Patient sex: M
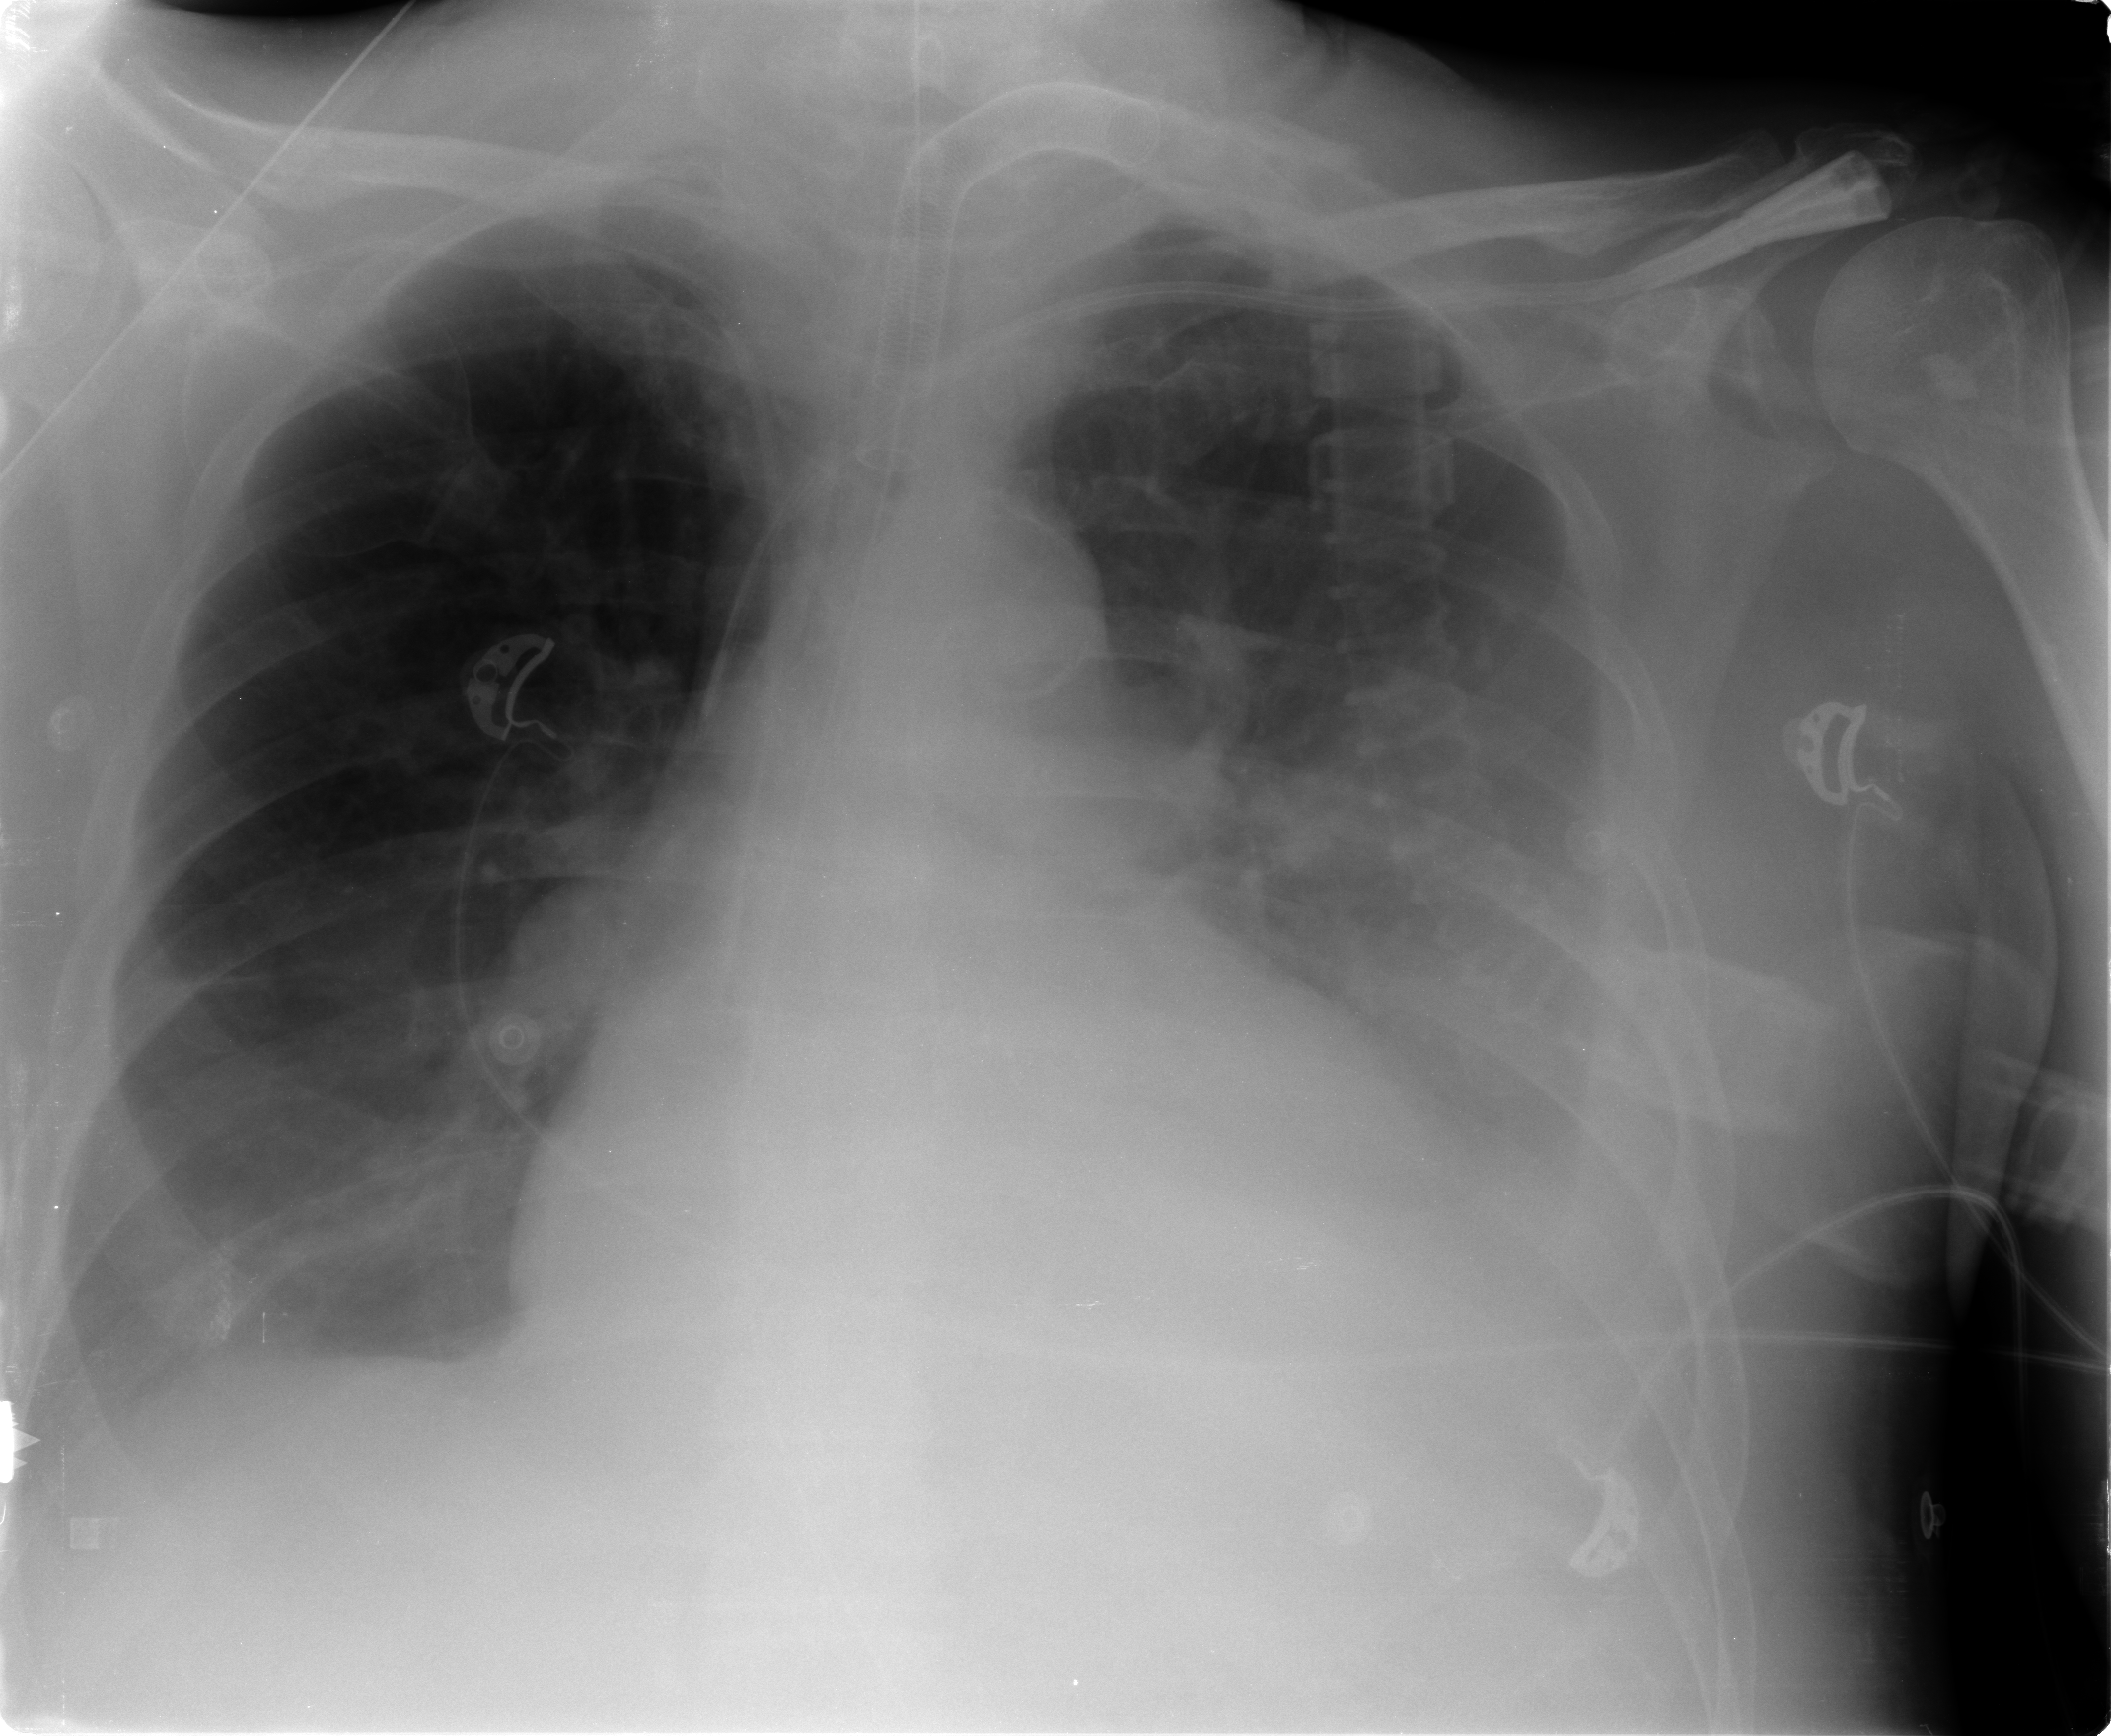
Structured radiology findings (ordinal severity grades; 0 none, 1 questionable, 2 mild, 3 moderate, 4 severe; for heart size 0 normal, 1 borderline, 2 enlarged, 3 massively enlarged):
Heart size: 2
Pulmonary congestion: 2
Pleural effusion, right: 2
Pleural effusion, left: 3
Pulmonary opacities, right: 0
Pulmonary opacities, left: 0
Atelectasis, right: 2
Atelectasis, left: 3